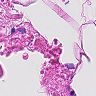
Metastatic tissue present: no